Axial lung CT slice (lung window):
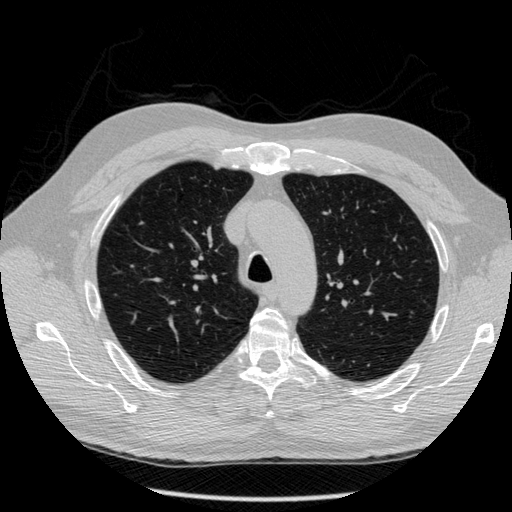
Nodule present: no